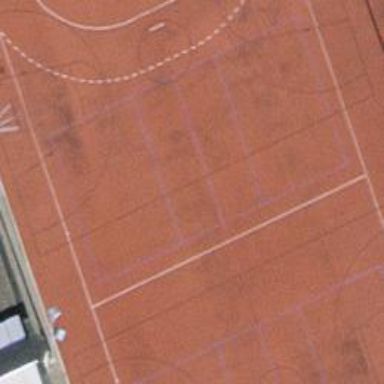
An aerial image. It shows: Tartan surface athletics pitch for leisure land activities.